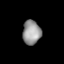
Tissue: lung
Cell type: Epithelial cells
Senescence score: 0.5824
Nuclear area (px): 427
Mean DAPI intensity: 151.489